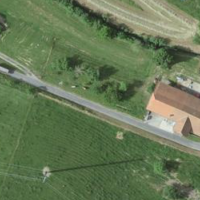
EUNIS habitat code: 24
Species observed at this site:
Dipsacus fullonum